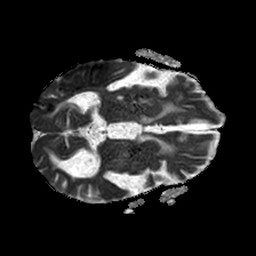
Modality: ADC
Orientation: axial
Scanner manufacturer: philips
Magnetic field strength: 1.5 T
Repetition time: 3.403 s
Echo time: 0.06899 s